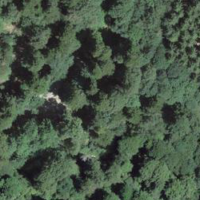
EUNIS habitat code: 44
Species observed at this site:
Vicia sepium
Melittis melissophyllum